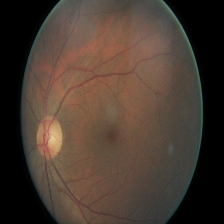
Diabetic retinopathy grade: Moderate